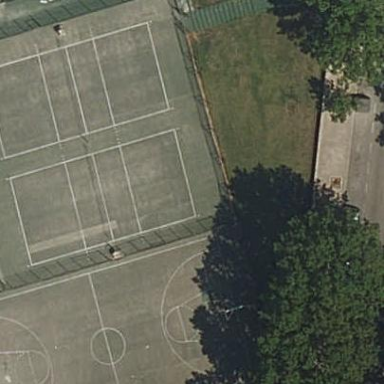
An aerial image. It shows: Tennis court on the leisure land pitch.